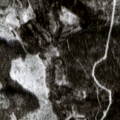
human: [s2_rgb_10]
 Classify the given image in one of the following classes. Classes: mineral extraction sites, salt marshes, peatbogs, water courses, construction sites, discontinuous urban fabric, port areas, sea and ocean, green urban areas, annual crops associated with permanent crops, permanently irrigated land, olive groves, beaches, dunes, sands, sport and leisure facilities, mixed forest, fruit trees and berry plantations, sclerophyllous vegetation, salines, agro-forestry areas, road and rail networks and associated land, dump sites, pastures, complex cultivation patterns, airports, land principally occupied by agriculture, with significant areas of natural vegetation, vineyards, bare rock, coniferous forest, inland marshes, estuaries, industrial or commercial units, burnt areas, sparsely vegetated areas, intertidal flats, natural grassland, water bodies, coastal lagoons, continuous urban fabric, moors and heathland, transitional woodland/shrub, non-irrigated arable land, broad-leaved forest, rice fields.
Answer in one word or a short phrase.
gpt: mixed forest, transitional woodland/shrub